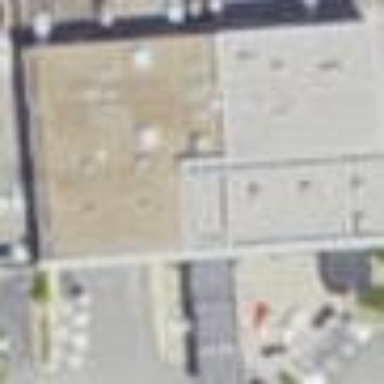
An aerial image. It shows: Building housing car shop.